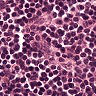
Metastatic tissue present: no